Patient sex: M
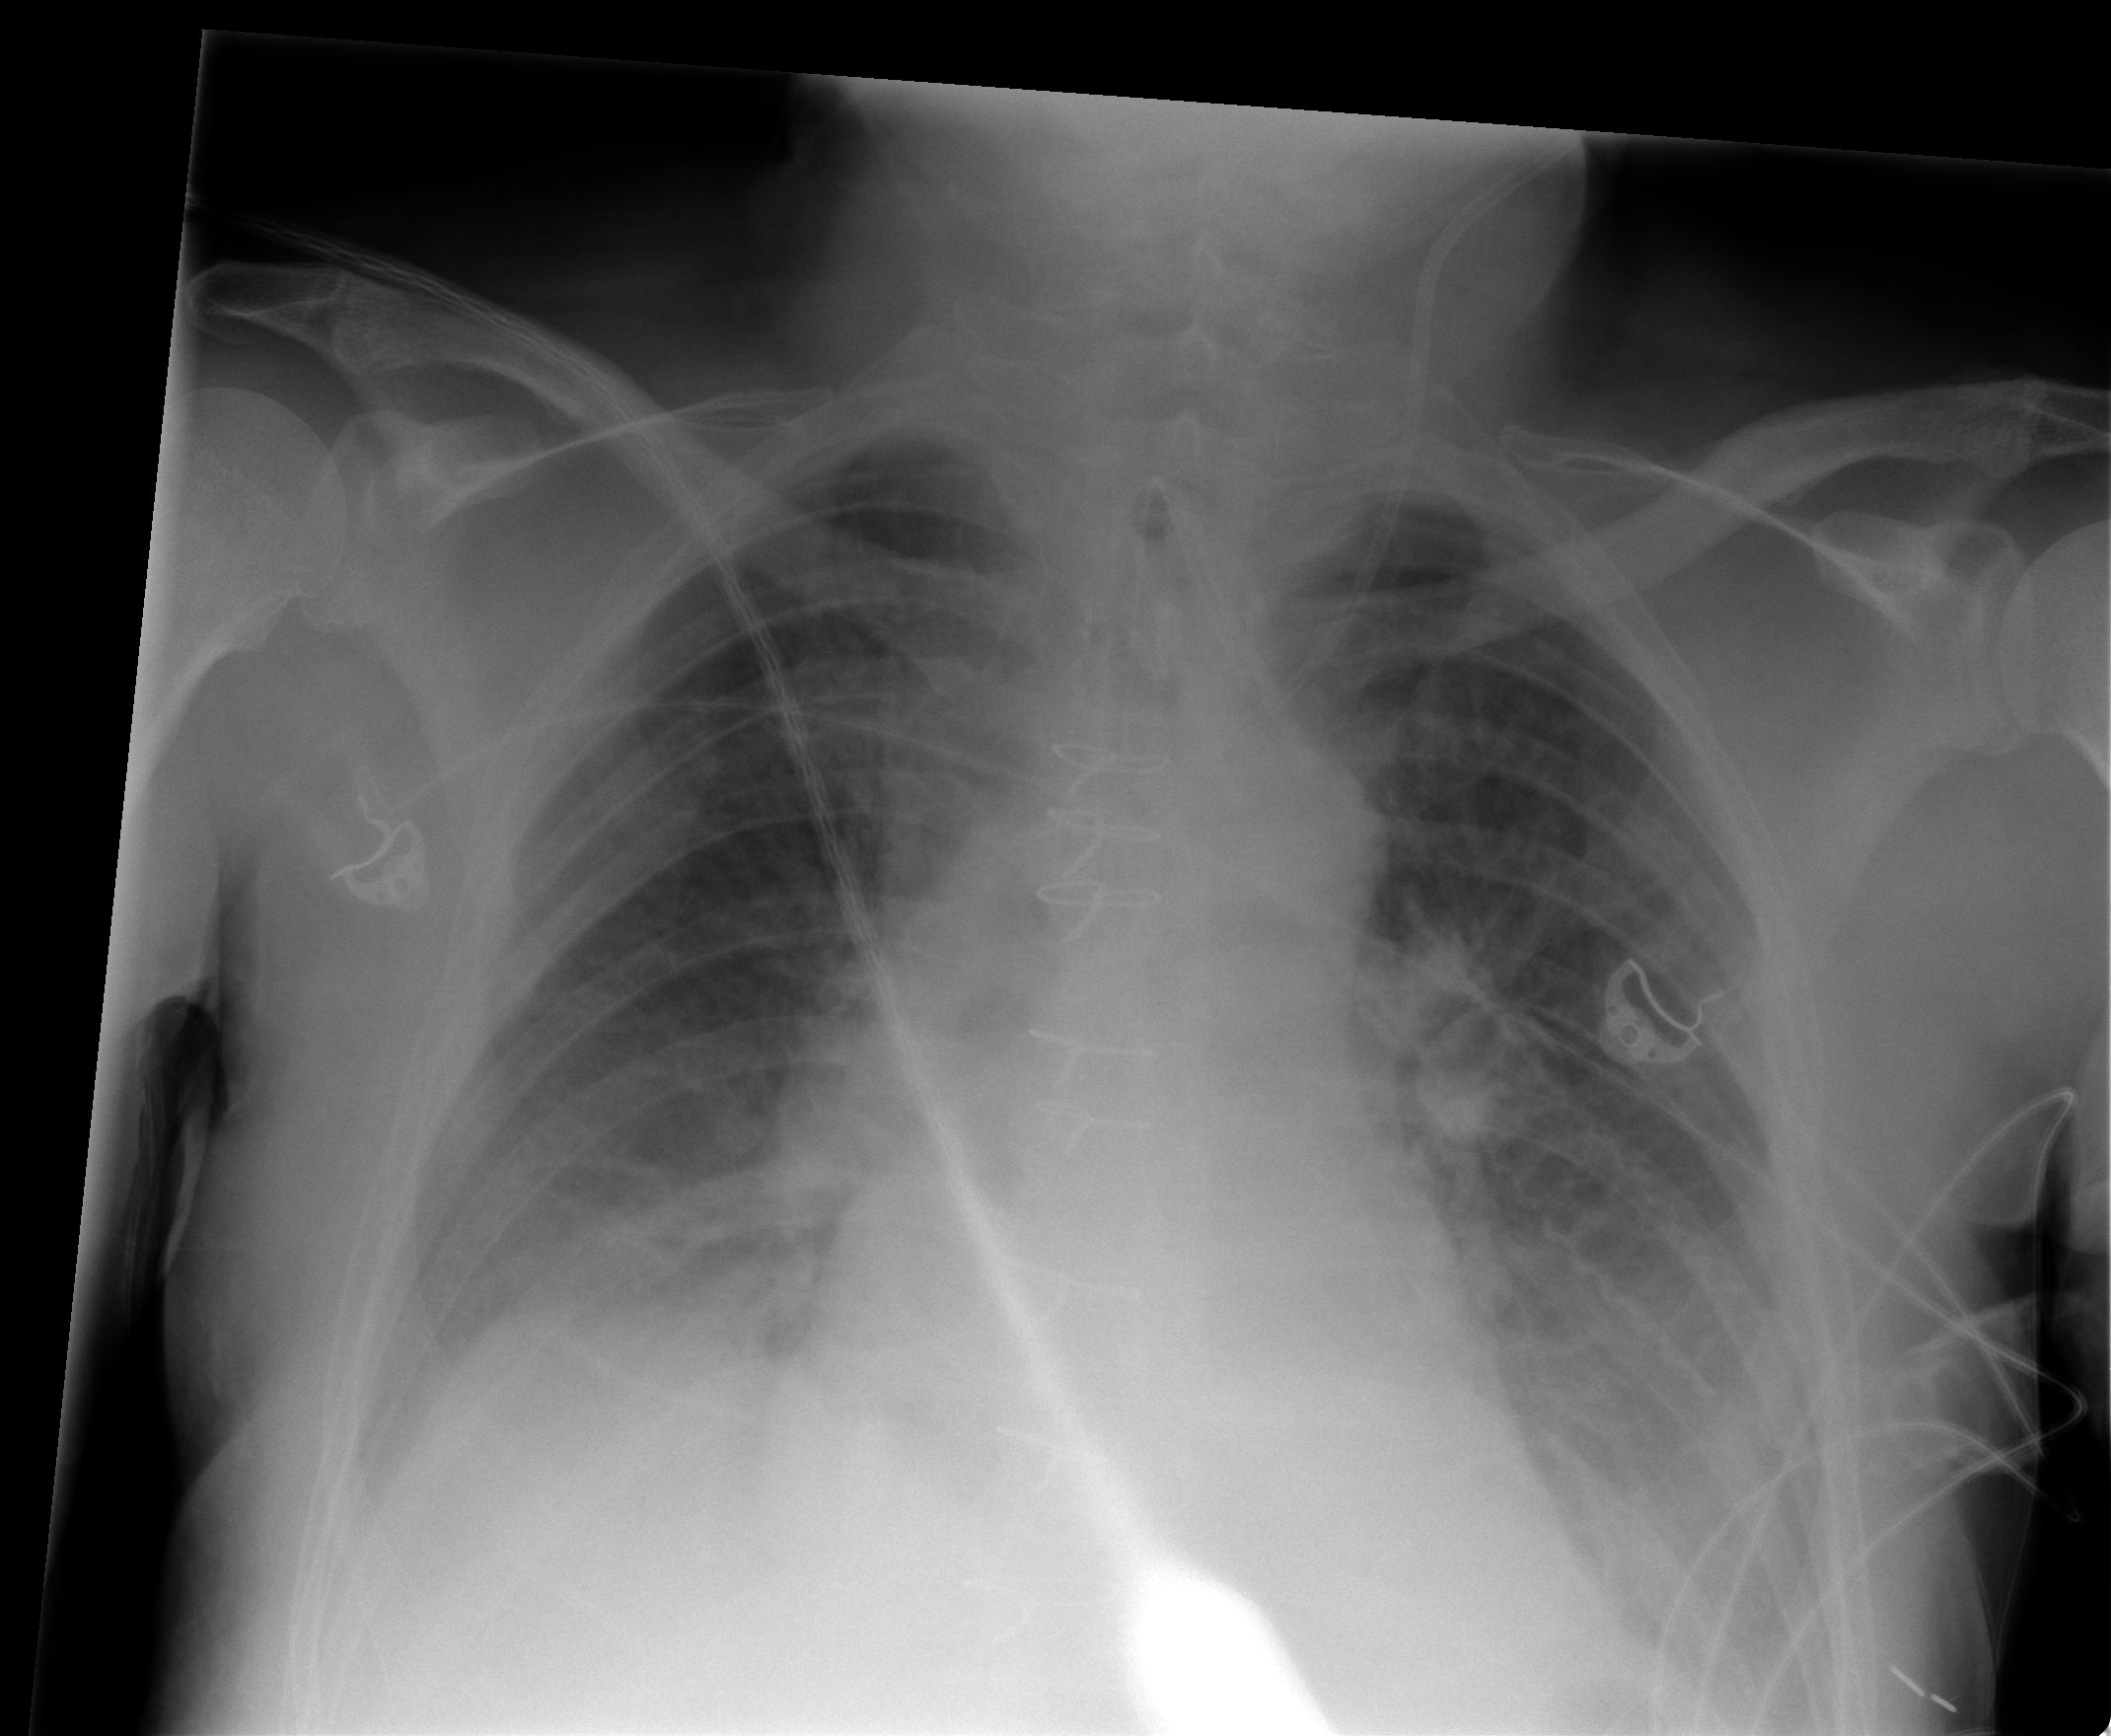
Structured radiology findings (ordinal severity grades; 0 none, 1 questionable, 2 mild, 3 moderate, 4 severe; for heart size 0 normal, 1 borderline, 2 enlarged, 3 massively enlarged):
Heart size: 0
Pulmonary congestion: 2
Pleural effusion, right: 2
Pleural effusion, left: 2
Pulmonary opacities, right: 2
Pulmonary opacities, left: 0
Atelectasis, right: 2
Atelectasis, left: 2